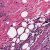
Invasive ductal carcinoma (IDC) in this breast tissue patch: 0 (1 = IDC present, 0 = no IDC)